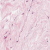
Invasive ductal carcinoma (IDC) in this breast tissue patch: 0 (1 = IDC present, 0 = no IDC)